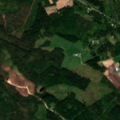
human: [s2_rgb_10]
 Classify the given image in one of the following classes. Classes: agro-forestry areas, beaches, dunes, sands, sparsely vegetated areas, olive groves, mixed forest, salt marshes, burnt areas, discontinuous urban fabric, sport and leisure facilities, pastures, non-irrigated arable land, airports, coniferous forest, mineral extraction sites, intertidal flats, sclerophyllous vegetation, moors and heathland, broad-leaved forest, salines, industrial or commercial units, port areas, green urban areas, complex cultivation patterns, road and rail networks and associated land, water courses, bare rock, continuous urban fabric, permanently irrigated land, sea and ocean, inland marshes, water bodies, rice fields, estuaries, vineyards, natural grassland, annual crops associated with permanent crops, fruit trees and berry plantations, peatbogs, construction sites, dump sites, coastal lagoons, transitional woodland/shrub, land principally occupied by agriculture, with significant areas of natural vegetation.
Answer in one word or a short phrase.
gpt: land principally occupied by agriculture, with significant areas of natural vegetation, coniferous forest, mixed forest